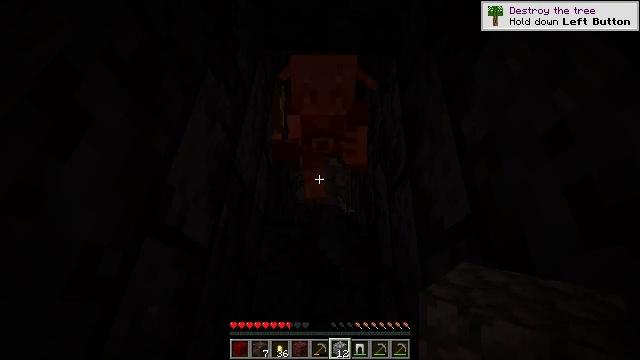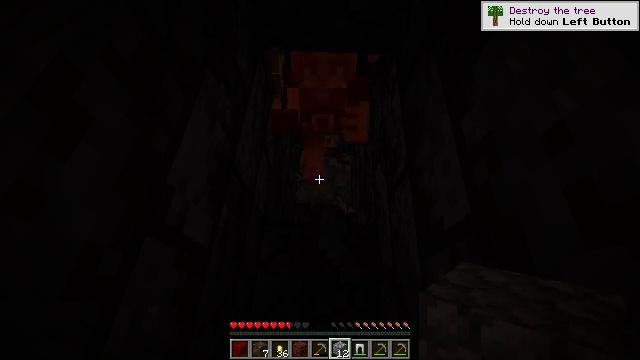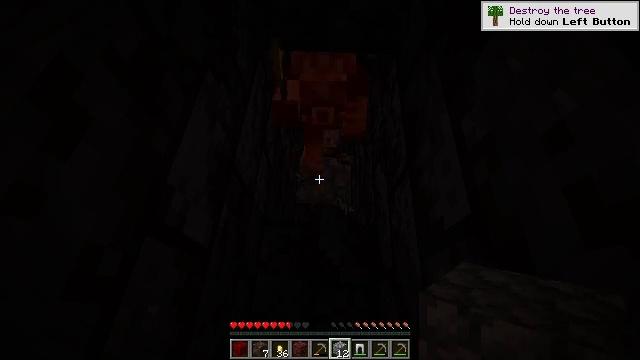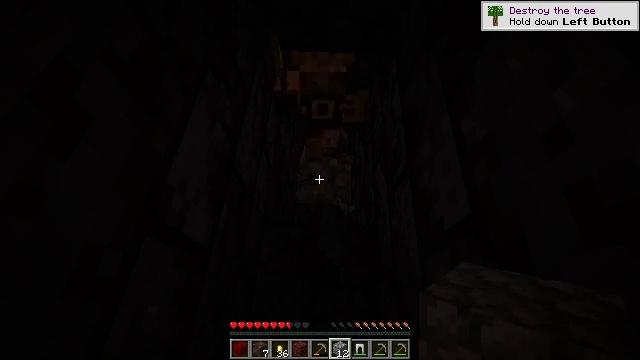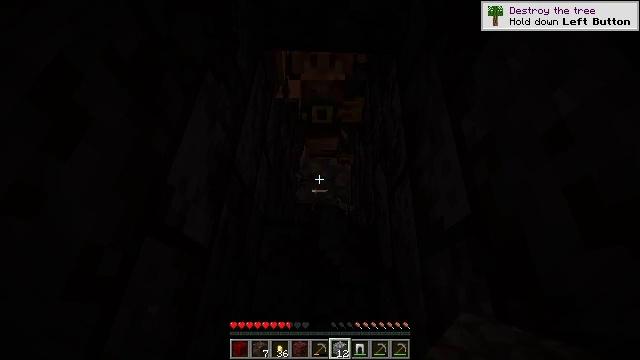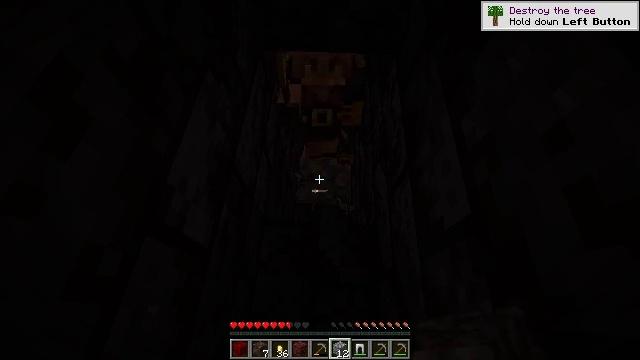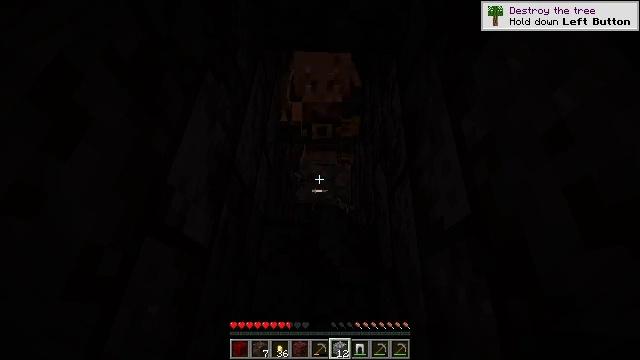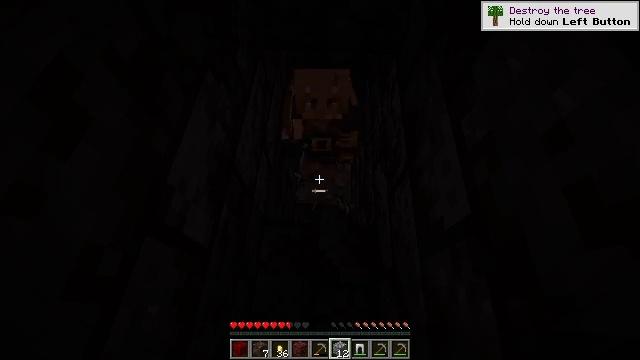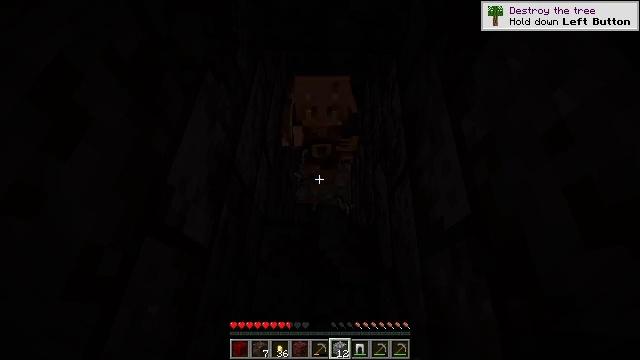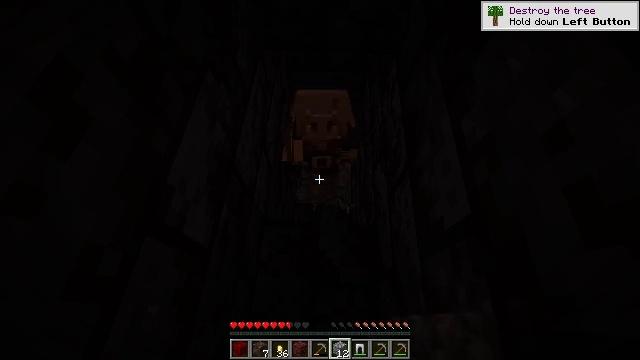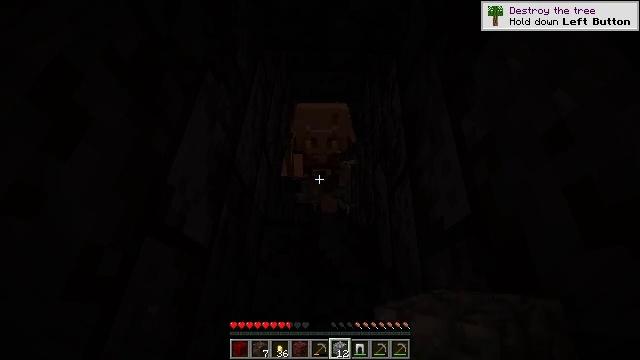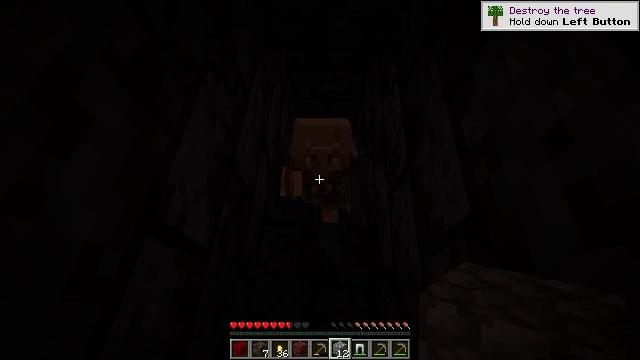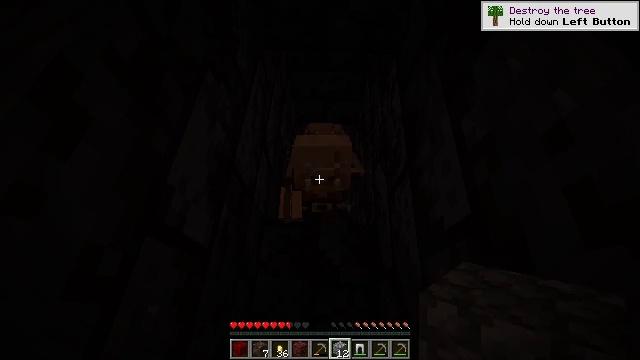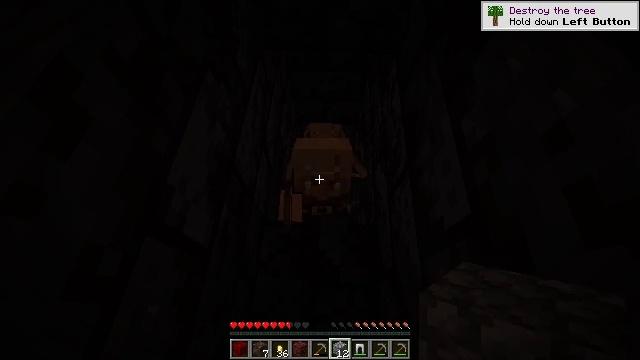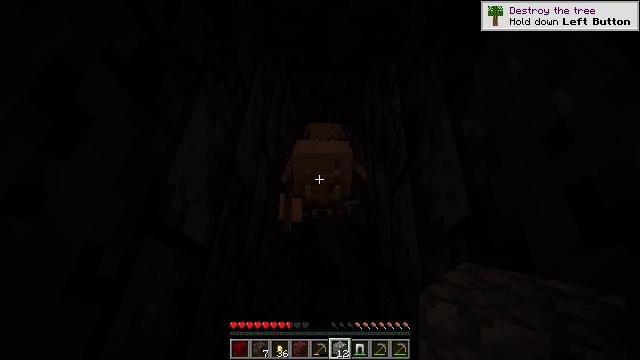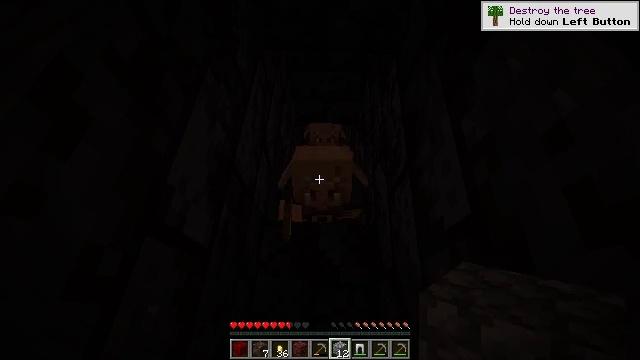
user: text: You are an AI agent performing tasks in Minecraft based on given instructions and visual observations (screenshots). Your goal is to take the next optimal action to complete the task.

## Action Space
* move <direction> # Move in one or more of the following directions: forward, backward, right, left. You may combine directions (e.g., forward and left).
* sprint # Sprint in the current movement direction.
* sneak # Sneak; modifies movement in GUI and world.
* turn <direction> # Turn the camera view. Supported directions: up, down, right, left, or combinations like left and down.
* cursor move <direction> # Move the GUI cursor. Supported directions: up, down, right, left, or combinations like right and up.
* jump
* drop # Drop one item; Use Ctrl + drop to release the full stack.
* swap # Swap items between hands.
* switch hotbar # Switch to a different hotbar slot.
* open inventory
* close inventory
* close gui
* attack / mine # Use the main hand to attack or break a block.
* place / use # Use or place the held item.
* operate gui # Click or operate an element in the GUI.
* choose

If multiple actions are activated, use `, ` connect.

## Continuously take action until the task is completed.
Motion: motion action
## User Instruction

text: Battle the piglin brute.
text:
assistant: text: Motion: sneak
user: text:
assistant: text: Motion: sneak
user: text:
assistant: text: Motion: sneak
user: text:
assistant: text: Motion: sneak, attack / mine
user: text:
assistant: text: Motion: sneak, attack / mine
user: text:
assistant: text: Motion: sneak, attack / mine
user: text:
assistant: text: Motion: sneak
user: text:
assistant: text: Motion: sneak
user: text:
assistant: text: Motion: sneak
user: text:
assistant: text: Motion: sneak
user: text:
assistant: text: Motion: sneak
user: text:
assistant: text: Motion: sneak
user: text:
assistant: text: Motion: sneak
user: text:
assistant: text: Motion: sneak
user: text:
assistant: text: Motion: sneak
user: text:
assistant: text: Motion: sneak
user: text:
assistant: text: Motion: sneak, attack / mine
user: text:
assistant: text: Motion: sneak, attack / mine
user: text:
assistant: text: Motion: sneak, attack / mine
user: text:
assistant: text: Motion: sneak, attack / mine
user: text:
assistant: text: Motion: sneak
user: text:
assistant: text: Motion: sneak
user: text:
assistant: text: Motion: sneak
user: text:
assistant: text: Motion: sneak, turn right
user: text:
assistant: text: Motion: sneak
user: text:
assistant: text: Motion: sneak
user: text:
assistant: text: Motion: sneak
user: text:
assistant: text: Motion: sneak
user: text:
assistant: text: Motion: sneak, turn left
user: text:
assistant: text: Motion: sneak